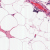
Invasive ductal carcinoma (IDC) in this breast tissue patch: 0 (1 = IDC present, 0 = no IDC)